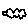
Label: cloud